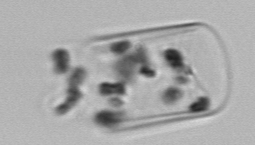
Label: Guinardia_flaccida